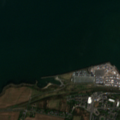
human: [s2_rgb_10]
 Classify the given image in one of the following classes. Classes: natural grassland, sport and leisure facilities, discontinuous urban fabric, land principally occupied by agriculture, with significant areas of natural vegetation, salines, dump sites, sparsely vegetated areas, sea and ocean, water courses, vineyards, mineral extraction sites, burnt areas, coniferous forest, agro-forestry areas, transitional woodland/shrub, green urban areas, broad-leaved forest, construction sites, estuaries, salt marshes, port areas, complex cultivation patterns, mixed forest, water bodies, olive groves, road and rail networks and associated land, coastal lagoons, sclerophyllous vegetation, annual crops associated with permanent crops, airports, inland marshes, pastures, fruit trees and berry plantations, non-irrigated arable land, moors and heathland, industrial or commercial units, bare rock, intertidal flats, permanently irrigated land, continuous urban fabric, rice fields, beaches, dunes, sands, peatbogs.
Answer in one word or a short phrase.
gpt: discontinuous urban fabric, port areas, non-irrigated arable land, sea and ocean